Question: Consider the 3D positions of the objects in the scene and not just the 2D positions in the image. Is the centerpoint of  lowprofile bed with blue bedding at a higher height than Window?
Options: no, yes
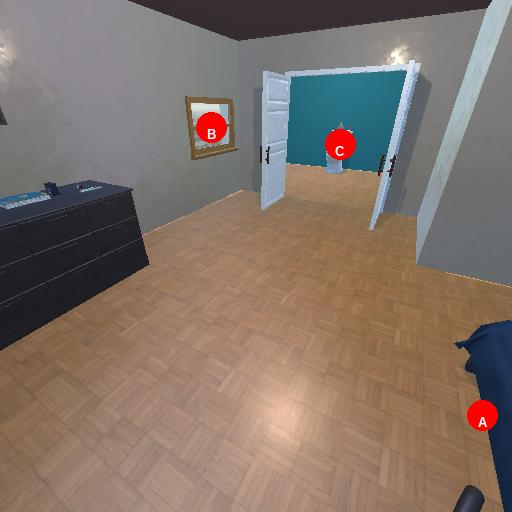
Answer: no